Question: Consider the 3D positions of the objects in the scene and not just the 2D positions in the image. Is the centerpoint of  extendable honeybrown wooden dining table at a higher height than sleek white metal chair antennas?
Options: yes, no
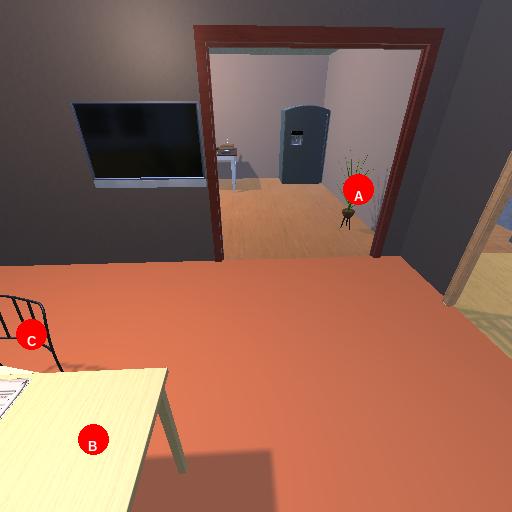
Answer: yes